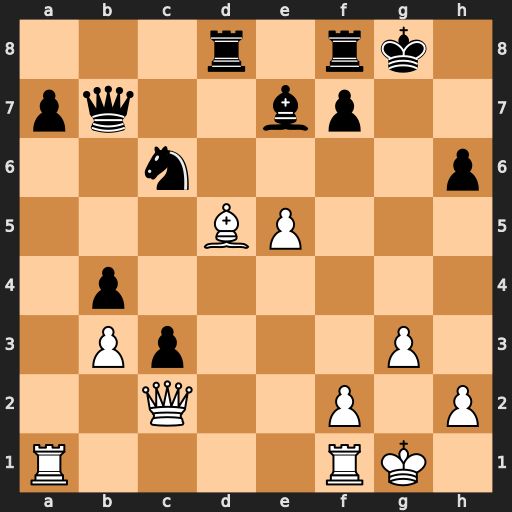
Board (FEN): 3r1rk1/pq2bp2/2n4p/3BP3/1p6/1Pp3P1/2Q2P1P/R4RK1
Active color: w
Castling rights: -
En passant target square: -
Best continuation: Qg6+ Kh8 Qxh6+